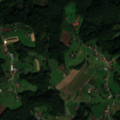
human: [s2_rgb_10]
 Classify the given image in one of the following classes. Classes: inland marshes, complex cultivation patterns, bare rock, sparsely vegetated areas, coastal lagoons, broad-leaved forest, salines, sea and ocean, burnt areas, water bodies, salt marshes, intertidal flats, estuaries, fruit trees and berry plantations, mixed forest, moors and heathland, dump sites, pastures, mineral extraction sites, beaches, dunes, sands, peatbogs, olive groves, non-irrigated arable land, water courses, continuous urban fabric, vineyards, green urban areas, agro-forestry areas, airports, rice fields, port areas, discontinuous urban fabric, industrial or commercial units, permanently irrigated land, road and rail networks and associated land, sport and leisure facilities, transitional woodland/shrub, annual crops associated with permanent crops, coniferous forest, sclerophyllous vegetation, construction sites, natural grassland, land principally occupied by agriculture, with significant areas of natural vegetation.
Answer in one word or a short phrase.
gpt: pastures, broad-leaved forest